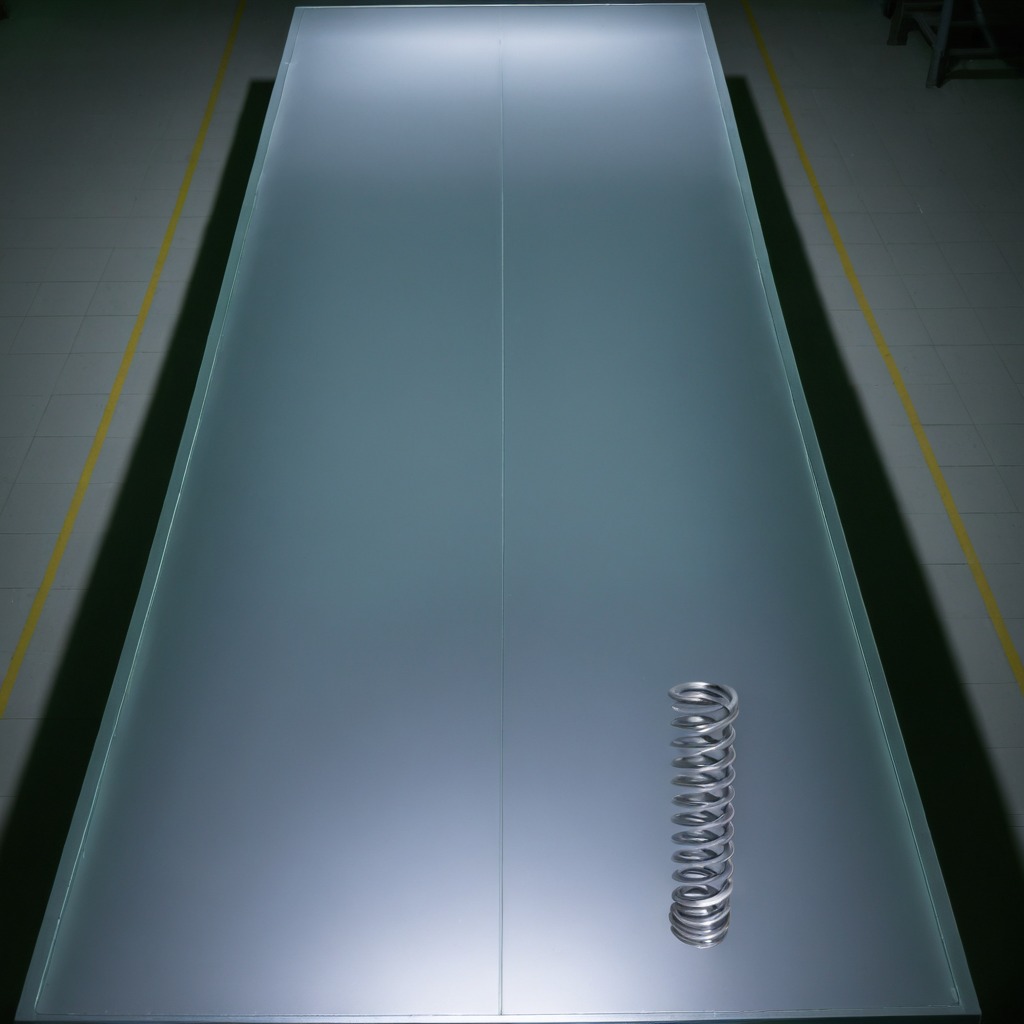
A coiled metal spring is lying on the table in the railway signal maintenance room.